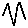
Label: zigzag